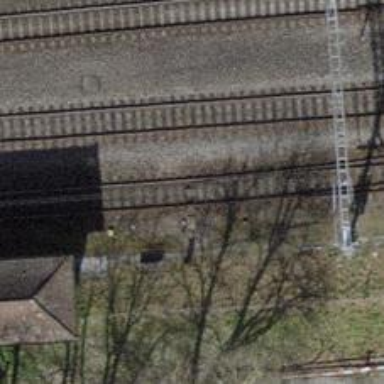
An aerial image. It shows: Railway switch.